【题型】解答题　【知识点】平面几何　【难度】medium
如图，在$\triangle ABC$中，$\angle C=90^\circ$，$BC=a$，$AC=b$，（$b>a>0$），如果将$\triangle ABC$绕点$B$顺时针旋转$90^\circ$得到$\triangle A_1BC_1$，将$\triangle ABC$沿着射线$CB$方向平移得到$\triangle A_2B_2C_2$.

(1) 画出$\triangle A_1BC_1$.

(2) 若平移的距离为$a$.

$\textcircled{1}$求四边形$A_1A_2C_2B_2$的面积$S_1$.（用$a$，$b$的代数式表示）.

$\textcircled{2}$若四边形$A_1A_2C_2B_2$的面积为$20$，$\triangle ABC$的面积为$6$，求平移的距离.

(3) 若$\triangle A_1A_2C_2$的面积和$\triangle A_1C_2B_2$的面积相等，直接写出平移的距离.（用$a$，$b$的代数式表示）
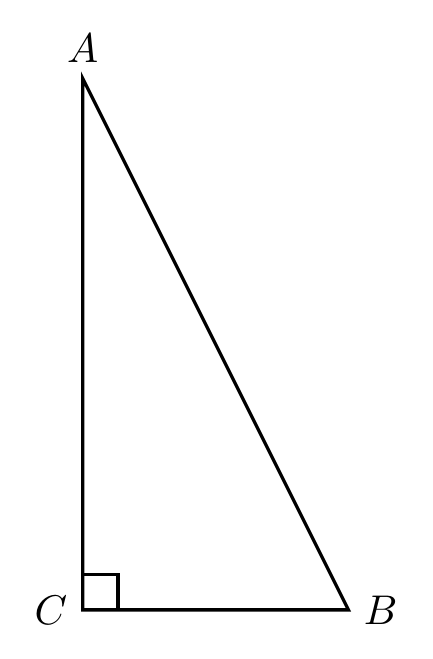
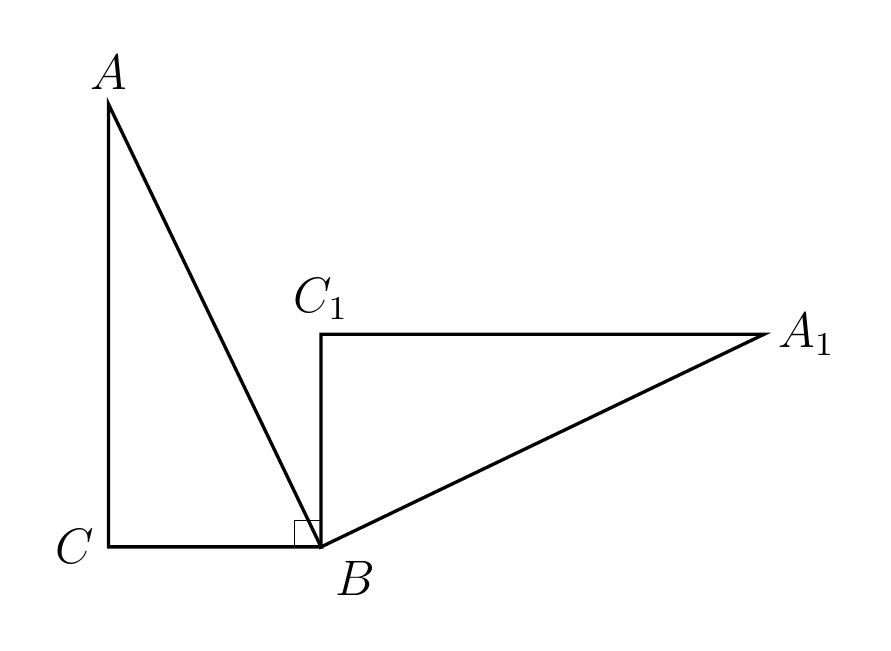
【解答】
【答案】(1)$\triangle A_1BC_1$

(2) $\textcircled{1}$$\frac12a^2+\frac12b^2$； $\textcircled{2}$$2$

(3)$a+b-\frac{a^2}{b}$或$a+b+\frac{a^2}{b}$

【分析】本题主要考查了画旋转图形，平移的性质，完全平方公式的变形求值，解二元一次方程组：

(1) 根据画旋转图形的方法作图即可；

(2) $\textcircled{1}$证明点$C_2$与点$B$重合，$A_2$，$C_1$，$B$三点共线，再根据$S_1=S_{\triangle A_1C_1A_2}+S_{\text{四边形}A_1C_1BB_2}$列式求解即可；$\textcircled{2}$根据题意可得$\frac12a^2+\frac12b^2=20$，$\frac12ab=6$，再根据完全平方公式的变形得到$(a+b)^2=64$，$(a-b)^2=16$，则$\begin{cases}a+b=8\\b-a=4\end{cases}$，解方程组即可得到答案；

(3) 求出$S_{\triangle A_1A_2C_2}=S_{\triangle A_1C_2B_2}=\frac12a^2$，则根据三角形面积计算公式可得$A_1$到$A_2C_2$的距离为$h=\frac{a^2}{b}$，据此可得答案.

【详解】（1）解：如图所示，$\triangle A_1BC_1$即为所求；

（2）解：$\textcircled{1}$由平移的性质可得$B_2C_2=a=BC$，$A_2C_2=AC=b$，$\angle A_2B_2C_2=\angle C=90^\circ$，

$\therefore$点$C_2$与点$B$重合，

由旋转的性质可得$BC_1=BC=a$，$A_1C_1=AC=b$，$\angle CBC_1=\angle A_1C_1B=90^\circ$，

$\therefore A_2$，$C_1$，$B$三点共线，

$\therefore A_2C_1=A_2B-BC_1=b-a$，

$\therefore S_1=S_{\triangle A_1C_1A_2}+S_{\text{四边形}A_1C_1BB_2}$

$=\frac12b(b-a)+\frac{a+b}{2}\cdot a$

$=\frac12b^2-\frac12ab+\frac12a^2+\frac12ab$

$=\frac12a^2+\frac12b^2$；

$\textcircled{2}$$\because$四边形$A_1A_2C_2B_2$的面积为$20$，$\triangle ABC$的面积为$6$，

$\therefore \frac12a^2+\frac12b^2=20$，$\frac12ab=6$，

$\therefore a^2+b^2=40$，$ab=12$，

$\therefore (a+b)^2=a^2+b^2+2ab=64$，$(a-b)^2=a^2+b^2-2ab=16$，

$\because b>a>0$，

$\therefore \begin{cases}a+b=8\\b-a=4\end{cases}$，

$\therefore \begin{cases}a=2\\b=6\end{cases}$，

$\therefore$平移距离为$2$；

（3）解：由平移的性质可得$B_2C_2=BC=a$，

由旋转的性质可得$BC_1=BC=a$，$A_1C_1=AC=b$，$\angle CBC_1=\angle A_1C_1B=90^\circ$，

$\therefore A_1C_1\parallel B_2C_2$，

$\therefore S_{\triangle A_1C_2B_2}=\frac12B_2C_2\cdot BC_1=\frac12a^2$，

$\because \triangle A_1A_2C_2$的面积和$\triangle A_1C_2B_2$的面积相等，

$\therefore S_{\triangle A_1A_2C_2}=\frac12a^2$；

设$A_1$到$A_2C_2$的距离为$h$，

$\therefore \frac12bh=\frac12a^2$，

$\therefore h=\frac{a^2}{b}$，

$\therefore$平移的距离为$a+b-\frac{a^2}{b}$或$a+b+\frac{a^2}{b}$.

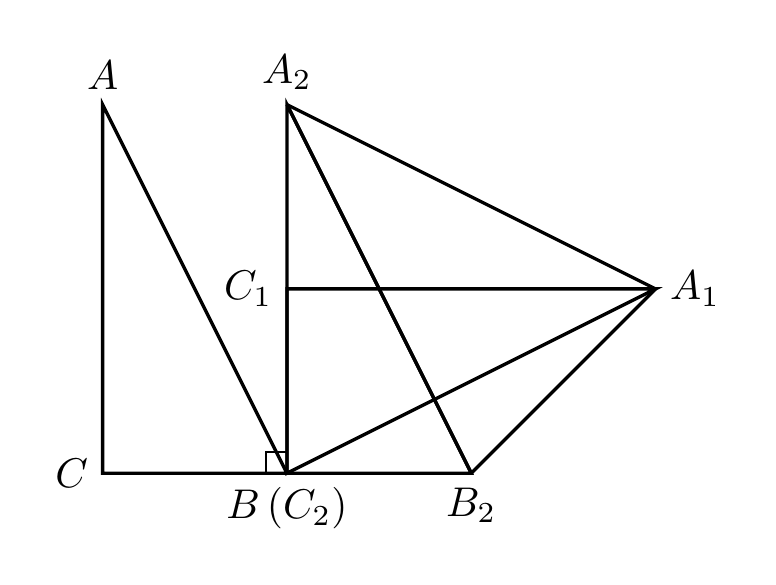